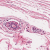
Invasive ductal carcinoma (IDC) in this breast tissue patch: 0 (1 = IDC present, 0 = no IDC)